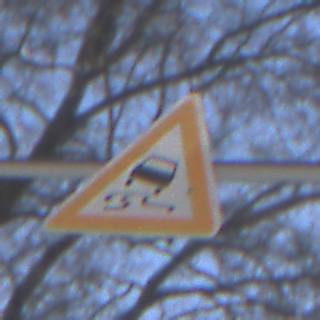
Verkehrszeichen: SchleuderOderRutschgefahr
Umgebung: Outdoor, Special
Tageszeit: MorningAfternoon
Wetter: Clear
Licht: Natural
Jahreszeit: Winter
Kontrast: HighContrast